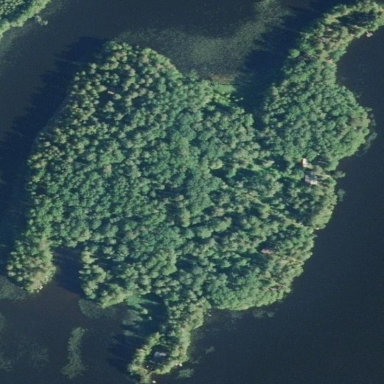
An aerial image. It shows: Island covered with lush forest.